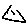
Label: triangle